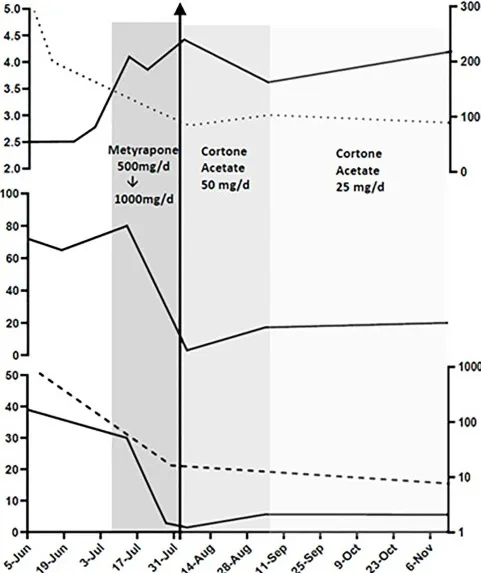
Serum cortisol, ACTH, glycemia, potassium and urinary free cortisol levels at presentation, during medical therapy and after thoracic surgery.
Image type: chart (chart)